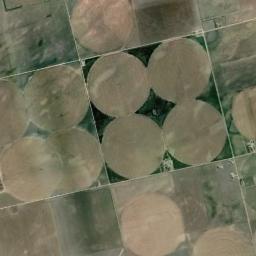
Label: circular_farmland